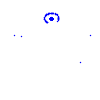
Particle: kaon